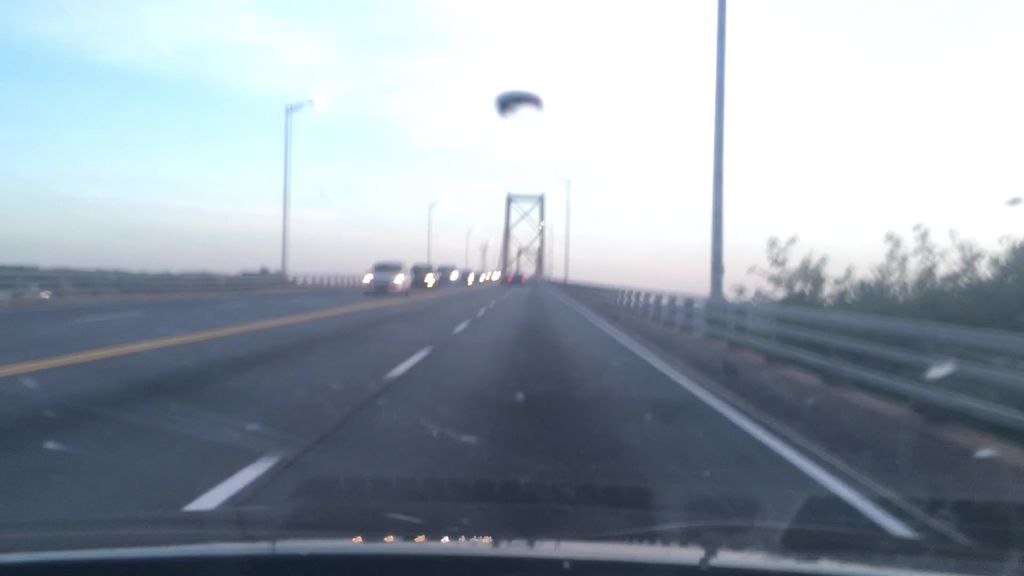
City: halifax